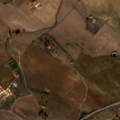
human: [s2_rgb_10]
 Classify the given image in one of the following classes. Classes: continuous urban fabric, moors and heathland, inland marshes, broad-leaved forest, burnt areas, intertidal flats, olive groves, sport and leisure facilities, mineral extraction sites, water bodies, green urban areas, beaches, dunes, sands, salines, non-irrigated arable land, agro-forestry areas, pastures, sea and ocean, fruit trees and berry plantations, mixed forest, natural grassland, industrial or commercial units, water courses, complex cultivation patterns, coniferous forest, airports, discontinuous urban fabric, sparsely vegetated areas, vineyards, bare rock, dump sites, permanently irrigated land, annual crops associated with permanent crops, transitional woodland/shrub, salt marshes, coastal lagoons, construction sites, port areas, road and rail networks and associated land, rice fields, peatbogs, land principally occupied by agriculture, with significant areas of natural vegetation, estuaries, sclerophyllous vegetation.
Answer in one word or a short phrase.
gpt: discontinuous urban fabric, non-irrigated arable land, complex cultivation patterns